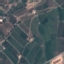
Land use / land cover class: PermanentCrop